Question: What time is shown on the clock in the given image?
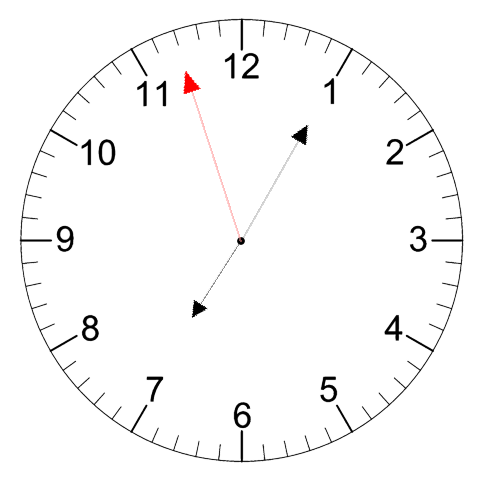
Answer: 07:04:57